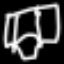
Label: square